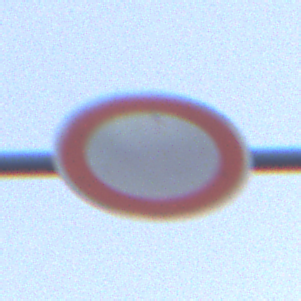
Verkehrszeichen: VerbotFahrzeugeAllerArt
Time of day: SunriseSunset
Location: Outdoor (Suburban)
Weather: Clear
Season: NotSpecified
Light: Natural